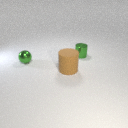
large brown rubber cylinder in front of small green metal sphere